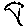
Label: tree